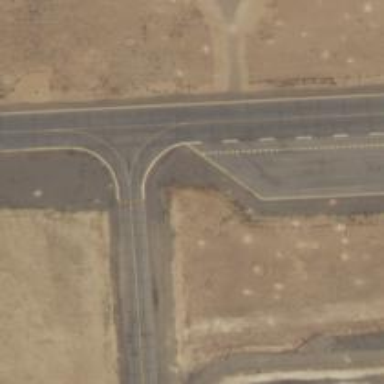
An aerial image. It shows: Image of taxiway at airport.